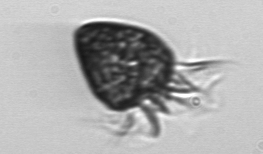
Label: Strombidium_morphotype2